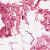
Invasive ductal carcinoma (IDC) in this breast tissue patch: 0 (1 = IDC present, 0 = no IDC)